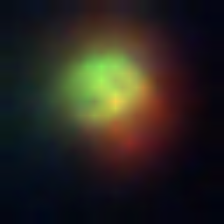
Taxon: NanoPlankton
Group: Other